Interaction volume radius: 10 \u00c5
Interaction volume height: 20 \u00c5
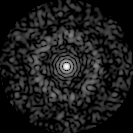
Disorder parameter: 0.8549